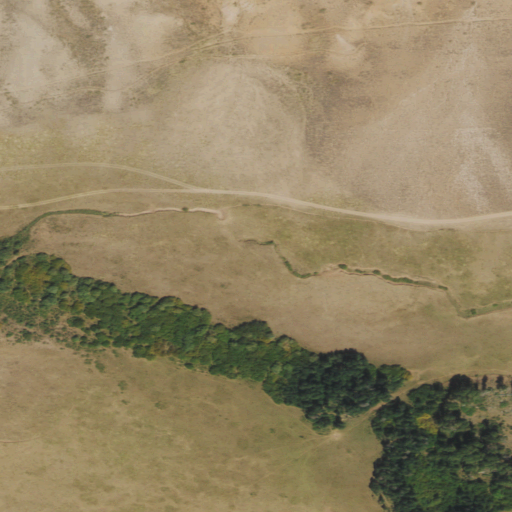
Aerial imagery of valley in Wyoming named Red Canyon containing shrub, herbaceous wetlands, and grassland